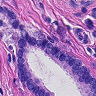
Metastatic tissue present: yes